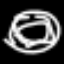
Label: donut